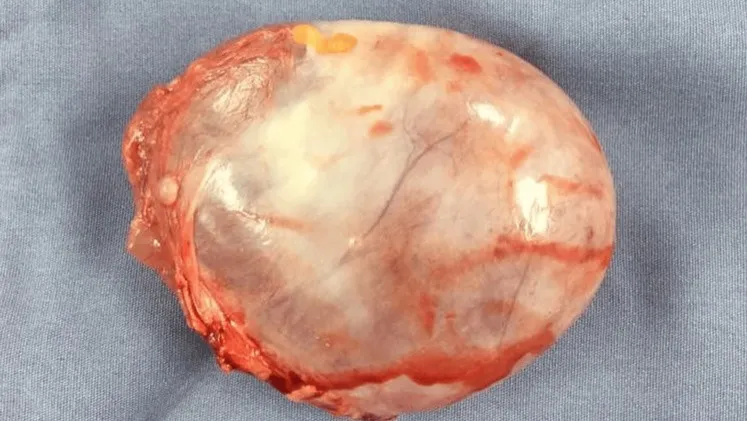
Postoperative image illustrating the successfully resected hepatic lesion.
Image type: medical_photograph (other_medical_photograph)